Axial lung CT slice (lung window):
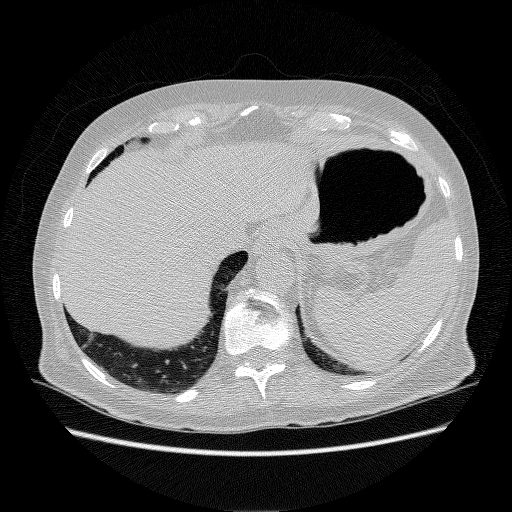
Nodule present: no